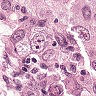
Metastatic tissue present: yes